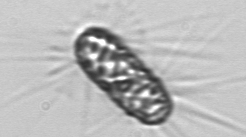
Label: Corethron_hystrix